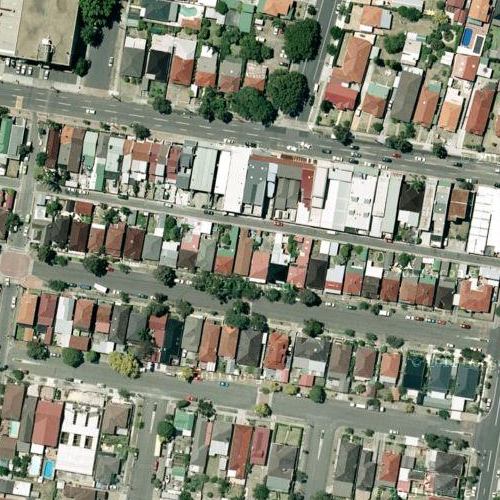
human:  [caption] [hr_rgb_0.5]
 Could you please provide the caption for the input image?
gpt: There are lots of houses densely arranged in the residential area .

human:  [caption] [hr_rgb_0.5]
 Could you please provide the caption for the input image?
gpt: Many houses arranged neatly and divided by some roads .

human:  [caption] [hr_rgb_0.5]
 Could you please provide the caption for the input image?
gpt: This is a residential area with houses arranged neatly while many plants on the roadside .

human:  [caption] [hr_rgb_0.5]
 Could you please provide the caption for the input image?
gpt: A residential area with houses arranged neatly and some roads go through this area .

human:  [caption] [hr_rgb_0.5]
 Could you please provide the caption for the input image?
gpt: A residential area with many houses arranged neatly and divided by some roads .